Aerial crown-view tile of a tropical tree (Barro Colorado Island, Panama), acquired 20250915:
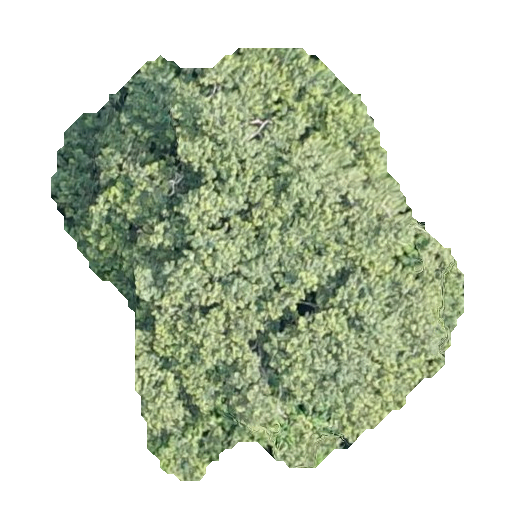
Species: Luehea seemannii
GBIF accepted scientific name: Luehea seemannii
Crown area: 171.849 m²